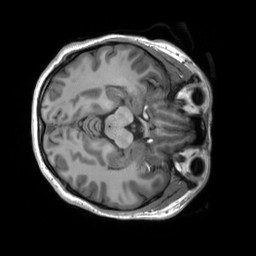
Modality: T1w
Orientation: axial
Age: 21
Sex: female
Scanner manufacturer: siemens
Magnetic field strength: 3 T
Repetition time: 2.53 s
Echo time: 0.00227 s